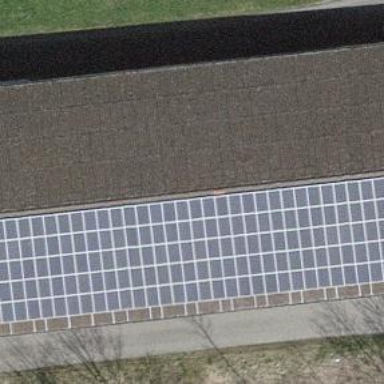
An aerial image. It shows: Solar photovoltaic panel generator.